Question: I am trying to set a range equal to a currentregion. The code below works, but the activate command changes focus which I don't want. If I remove the activate command excel crashes on the last line. The code below is in a class module and a portion of a larger sub. Any suggestions?
'''
worksheets(SHT).activate 'stops the runtime error but changes sheet
With Worksheets(SHT)
With .Range(TBL2).CurrentRegion
.Cells = Data
End With
End With
'''

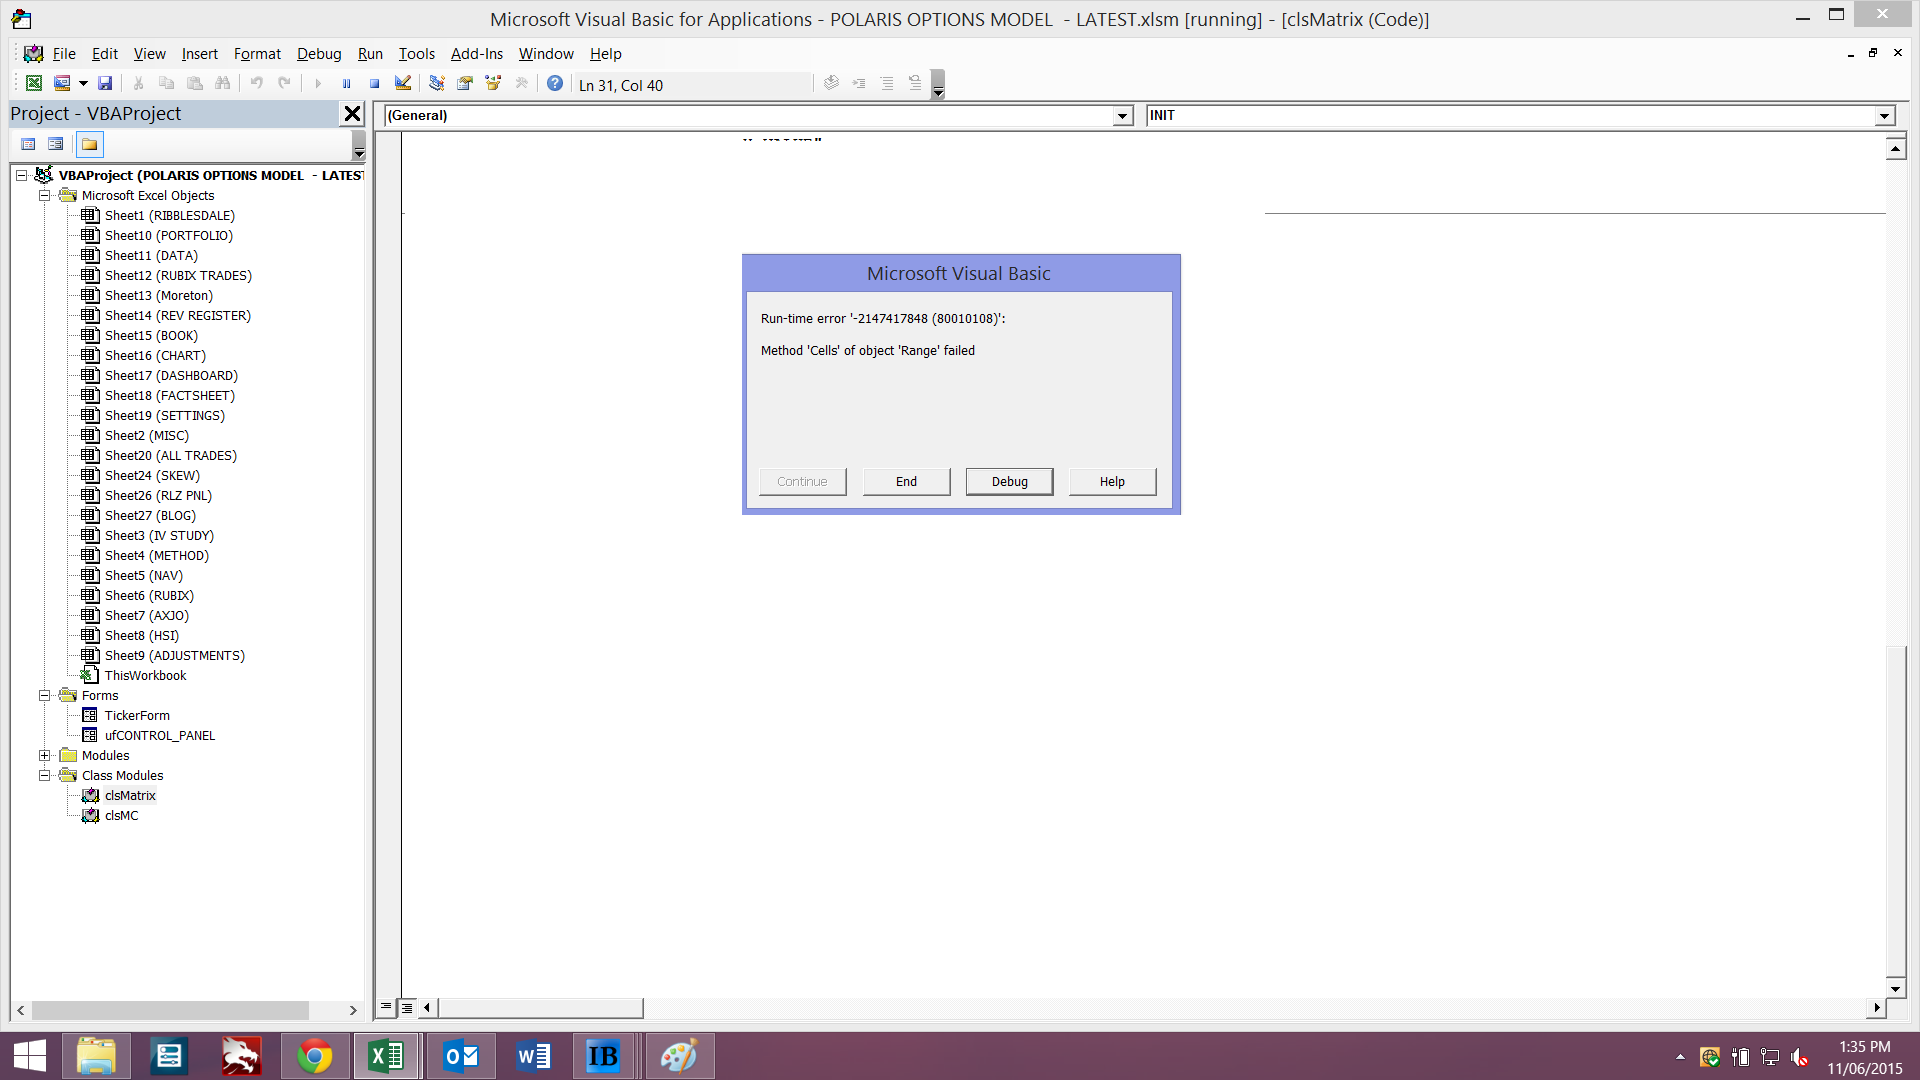
Answer: There is a lot of code missing but you can transfer the contents of a 2 dimensioned variant array (e.g. ) into the current region using something like this.
'''
With Worksheets(SHT)
With .Range(TBL2).CurrentRegion
.Cells = Data
End With
End With
'''
Since there is no guarantee that and the .CurrentRegion are the same size, this might be better as,
'''
With Worksheets(SHT)
With .Range(TBL2).resize(ubound(Data, 1), ubound(Data, 2))
.Cells = Data
End With
End With
'''
It is hard to be more precise given that the extents of the 2-D array are unknown.
'''
Sub collect_change_dump()
Dim SHT As String, TBL2 As String, v As Long, w As Long, Data As Variant
SHT = "Sheet1"
TBL2 = "D3"
With Worksheets(SHT)
With .Range(TBL2).CurrentRegion
Data = .Cells.Value
End With
For v = LBound(Data, 1) To UBound(Data, 1)
For w = LBound(Data, 2) To UBound(Data, 2)
Data(v, w) = "blah"
Next w
Next v
With .Range(TBL2).Resize(UBound(Data, 1), UBound(Data, 2))
.Cells = Data
End With
End With
End Sub
'''